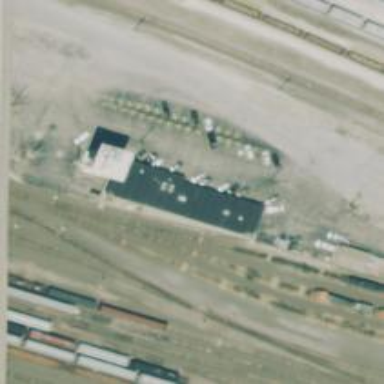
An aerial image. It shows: Railway service station.